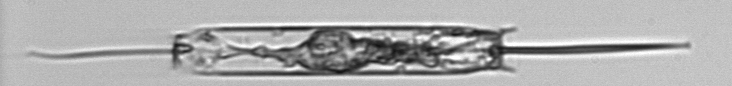
Label: Ditylum_brightwellii